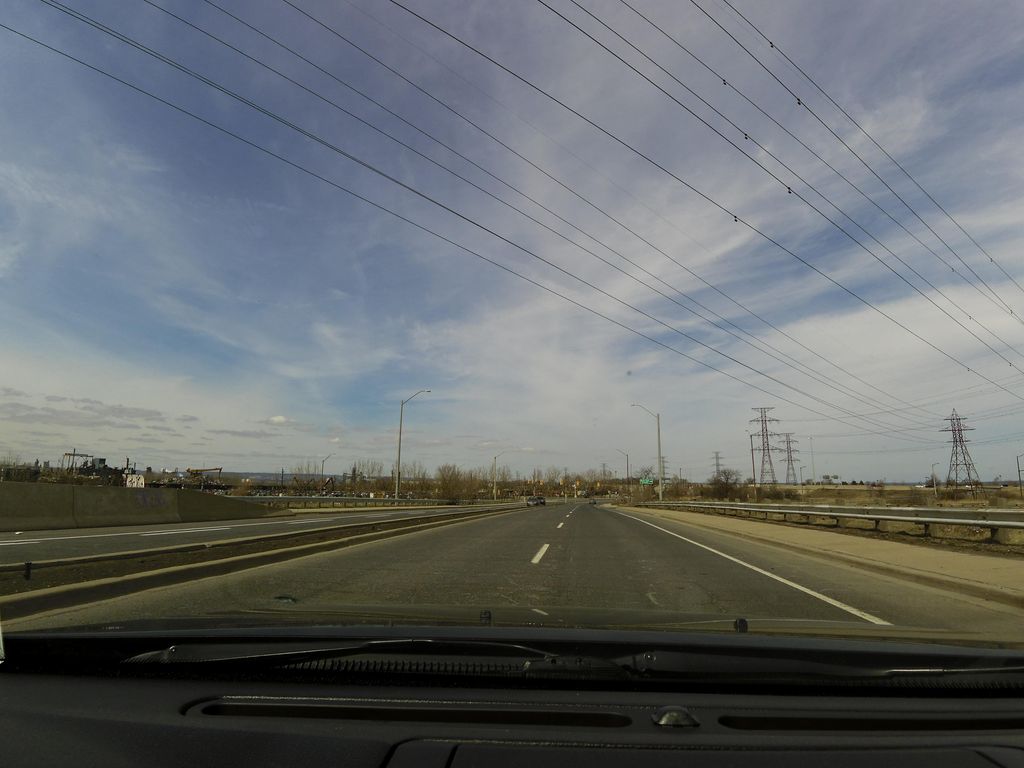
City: hamilton